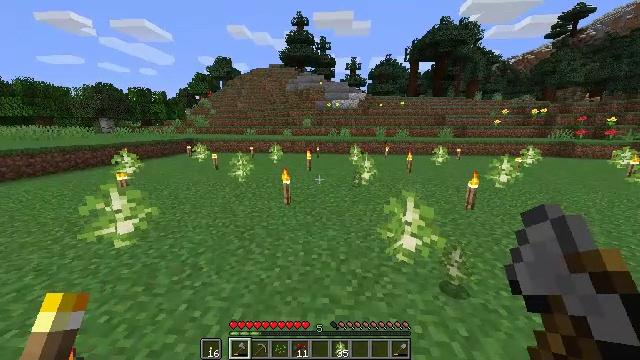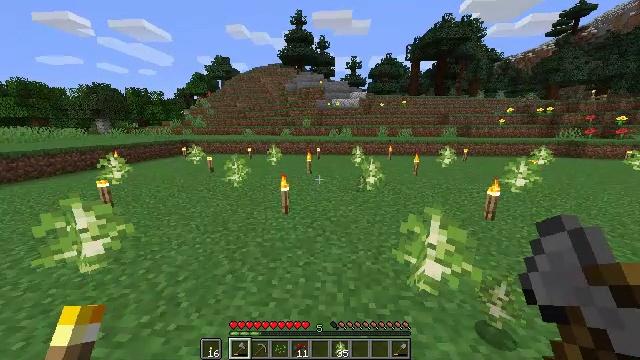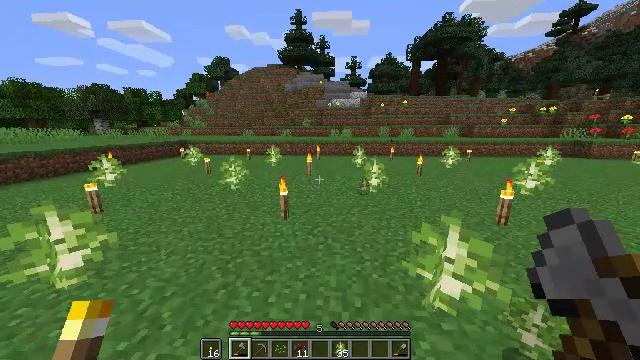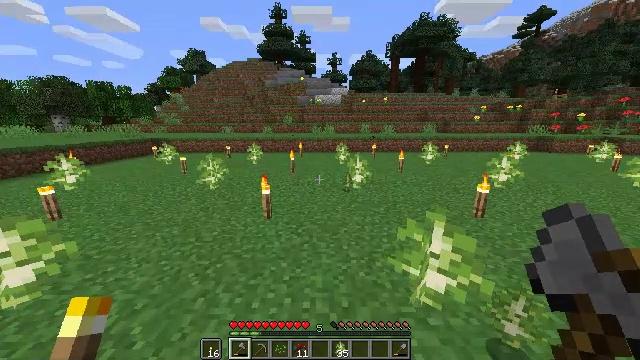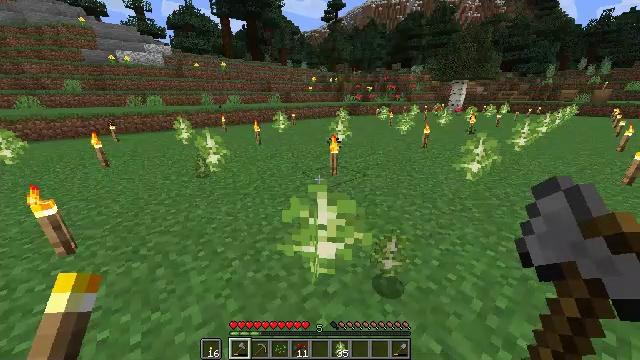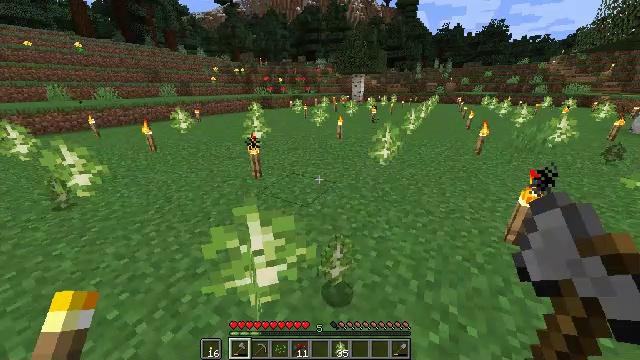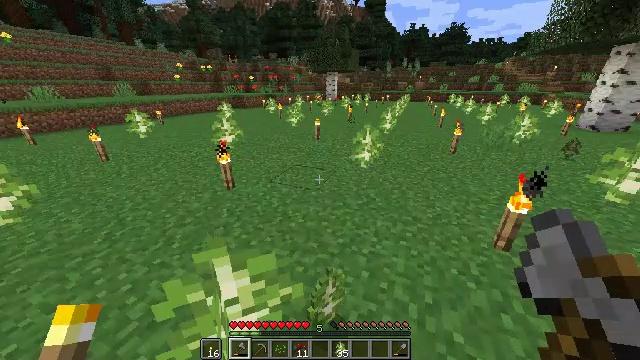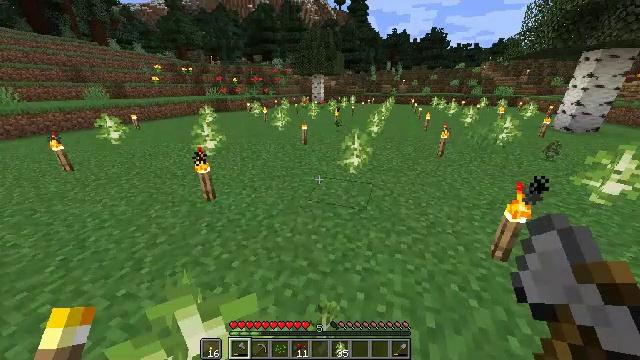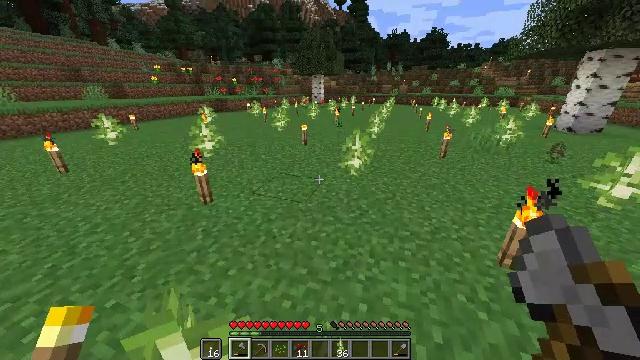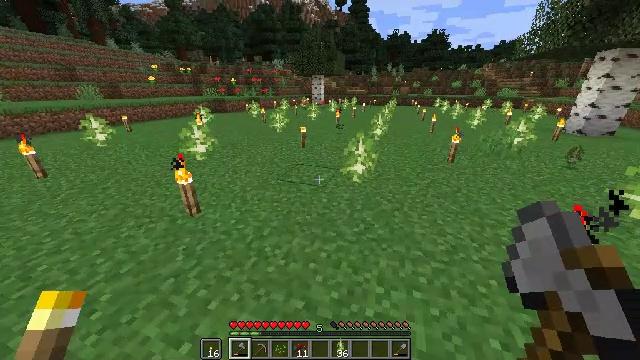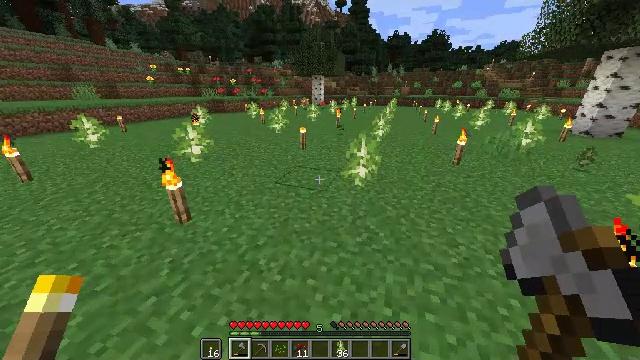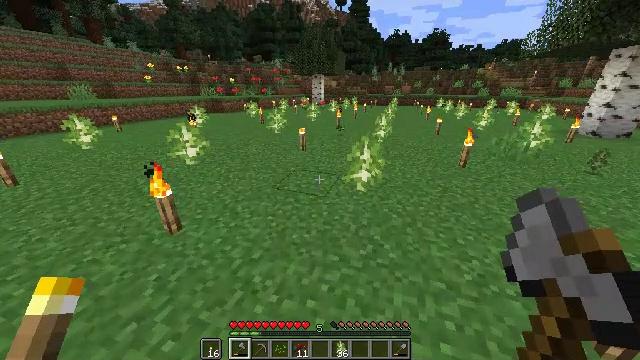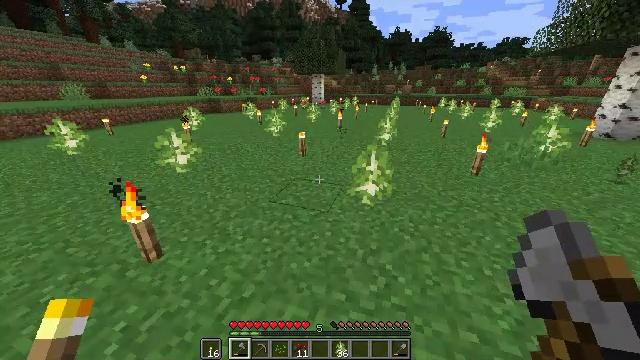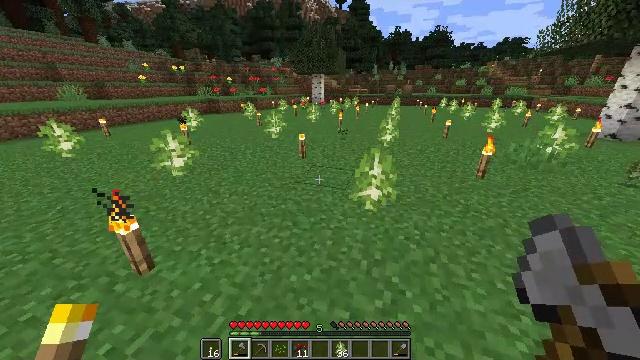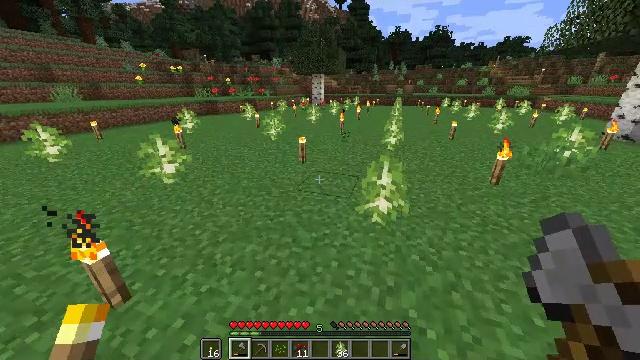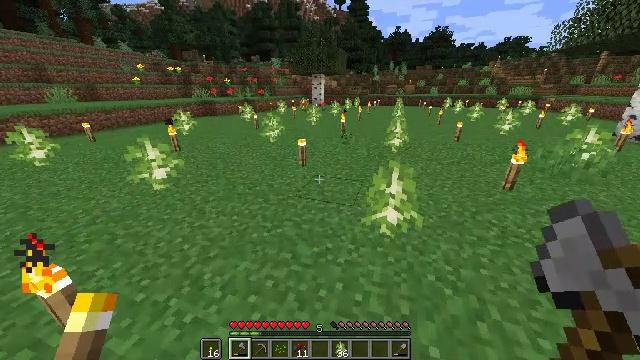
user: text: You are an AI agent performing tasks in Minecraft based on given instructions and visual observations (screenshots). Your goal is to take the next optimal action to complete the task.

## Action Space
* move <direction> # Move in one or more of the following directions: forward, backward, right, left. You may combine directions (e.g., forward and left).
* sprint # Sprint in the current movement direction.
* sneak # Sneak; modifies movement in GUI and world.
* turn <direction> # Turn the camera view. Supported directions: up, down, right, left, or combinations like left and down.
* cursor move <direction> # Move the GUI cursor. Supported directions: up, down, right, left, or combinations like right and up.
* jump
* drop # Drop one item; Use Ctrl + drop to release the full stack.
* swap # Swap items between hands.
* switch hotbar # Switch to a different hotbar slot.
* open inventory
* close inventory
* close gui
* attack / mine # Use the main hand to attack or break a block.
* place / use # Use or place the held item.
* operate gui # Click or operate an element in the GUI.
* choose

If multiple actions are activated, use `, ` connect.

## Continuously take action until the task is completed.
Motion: motion action
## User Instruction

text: Mine the grass in the plains.
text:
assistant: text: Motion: move forward
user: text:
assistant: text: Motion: move forward
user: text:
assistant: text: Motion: move forward, turn right
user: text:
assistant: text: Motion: move forward, turn right and down
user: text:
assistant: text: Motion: move forward, turn right and down
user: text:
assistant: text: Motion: move forward, turn right
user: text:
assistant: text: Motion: move forward, turn right
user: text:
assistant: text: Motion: move forward
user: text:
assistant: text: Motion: move forward
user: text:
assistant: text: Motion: move forward
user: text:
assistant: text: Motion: move forward
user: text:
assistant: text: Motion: move forward
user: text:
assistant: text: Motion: move forward
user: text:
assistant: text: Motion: move forward
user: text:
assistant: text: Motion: move forward
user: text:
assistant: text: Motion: move forward
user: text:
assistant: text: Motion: move forward
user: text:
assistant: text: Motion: move forward, turn right and up
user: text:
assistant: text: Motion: move forward, turn right and up
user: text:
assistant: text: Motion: move forward, turn right
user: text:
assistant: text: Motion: move forward
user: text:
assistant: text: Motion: move forward, turn right
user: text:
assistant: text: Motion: move forward
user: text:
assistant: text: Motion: move forward
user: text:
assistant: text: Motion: move forward
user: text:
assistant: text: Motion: move forward
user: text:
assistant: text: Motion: move forward
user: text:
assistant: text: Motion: move forward
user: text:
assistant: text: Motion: move forward
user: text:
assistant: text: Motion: move forward, turn left and up